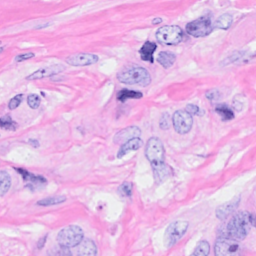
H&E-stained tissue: Breast